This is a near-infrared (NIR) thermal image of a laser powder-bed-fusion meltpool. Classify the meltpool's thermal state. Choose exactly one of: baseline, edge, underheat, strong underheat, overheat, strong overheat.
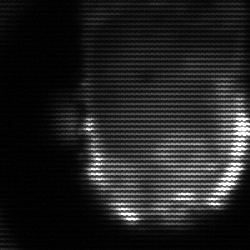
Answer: baseline